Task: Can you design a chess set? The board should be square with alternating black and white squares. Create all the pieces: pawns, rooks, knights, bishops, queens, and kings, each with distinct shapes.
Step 614:
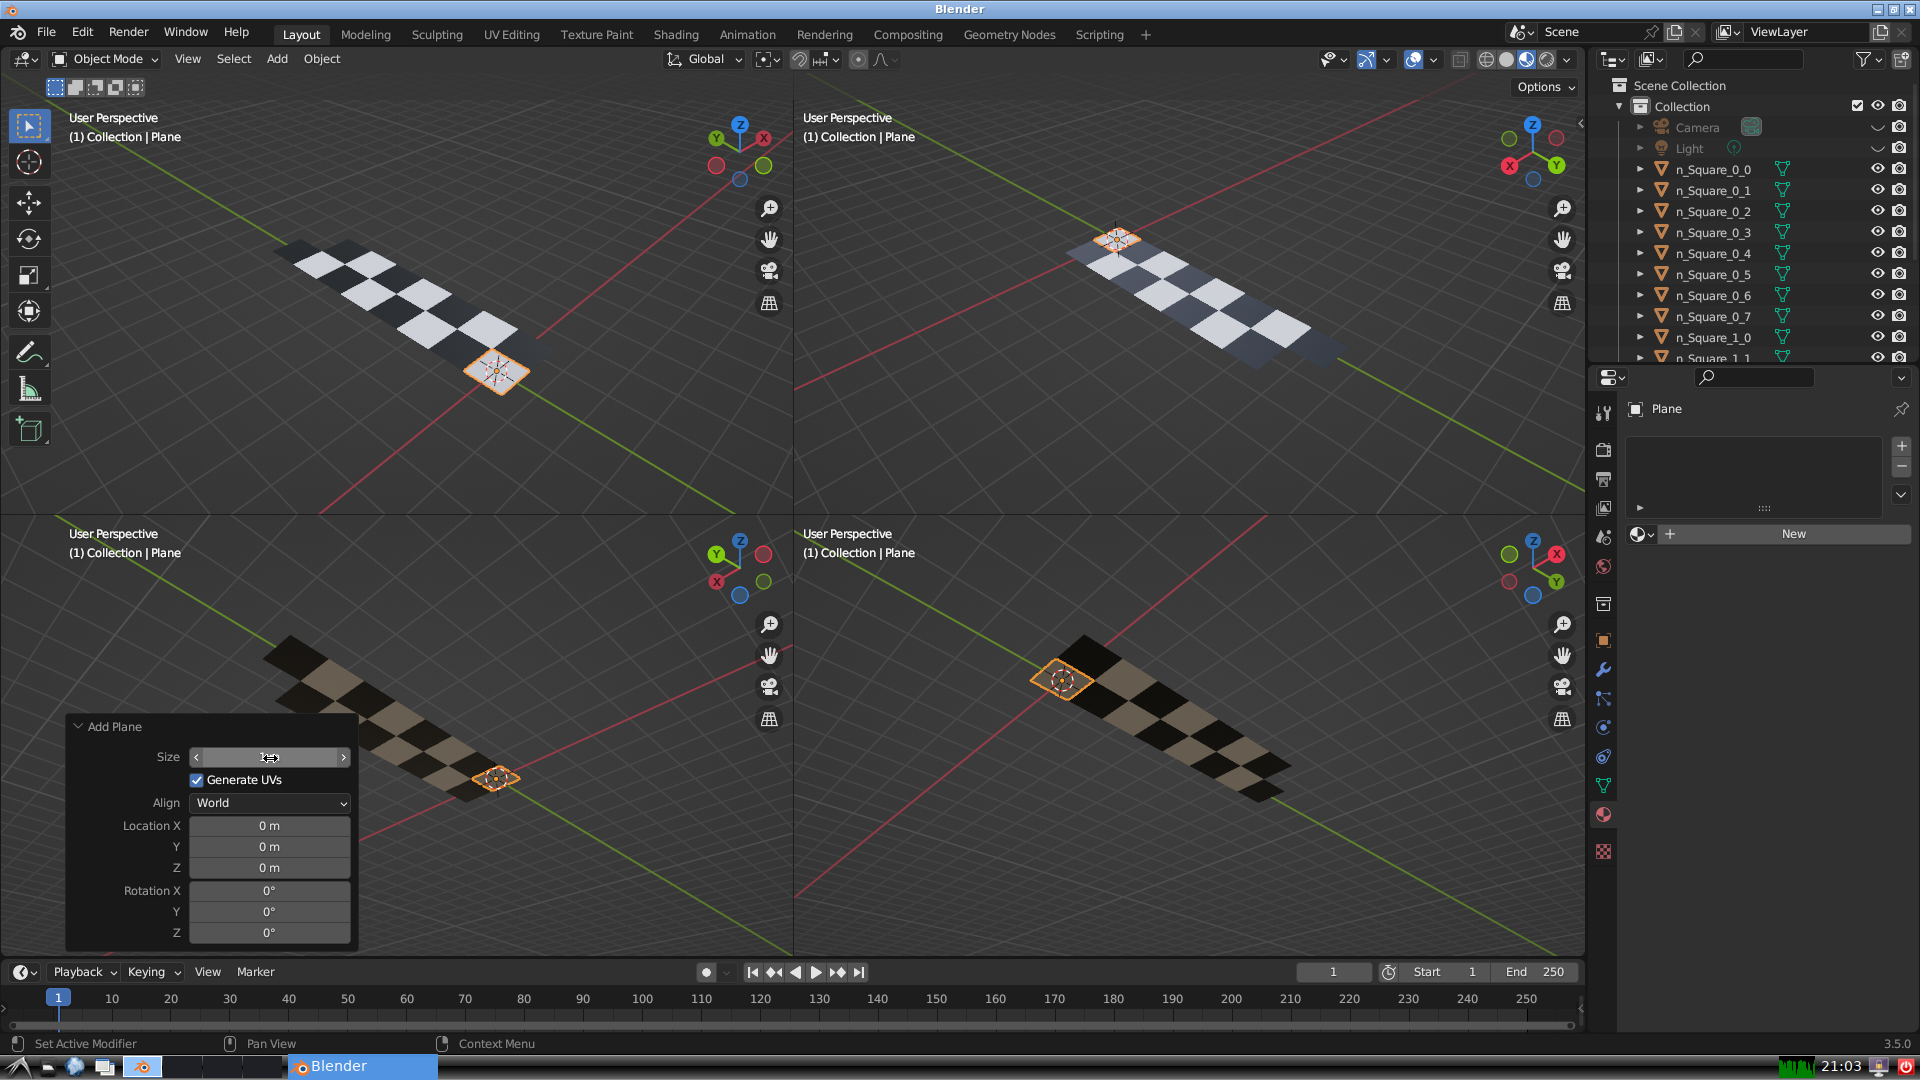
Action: click: no